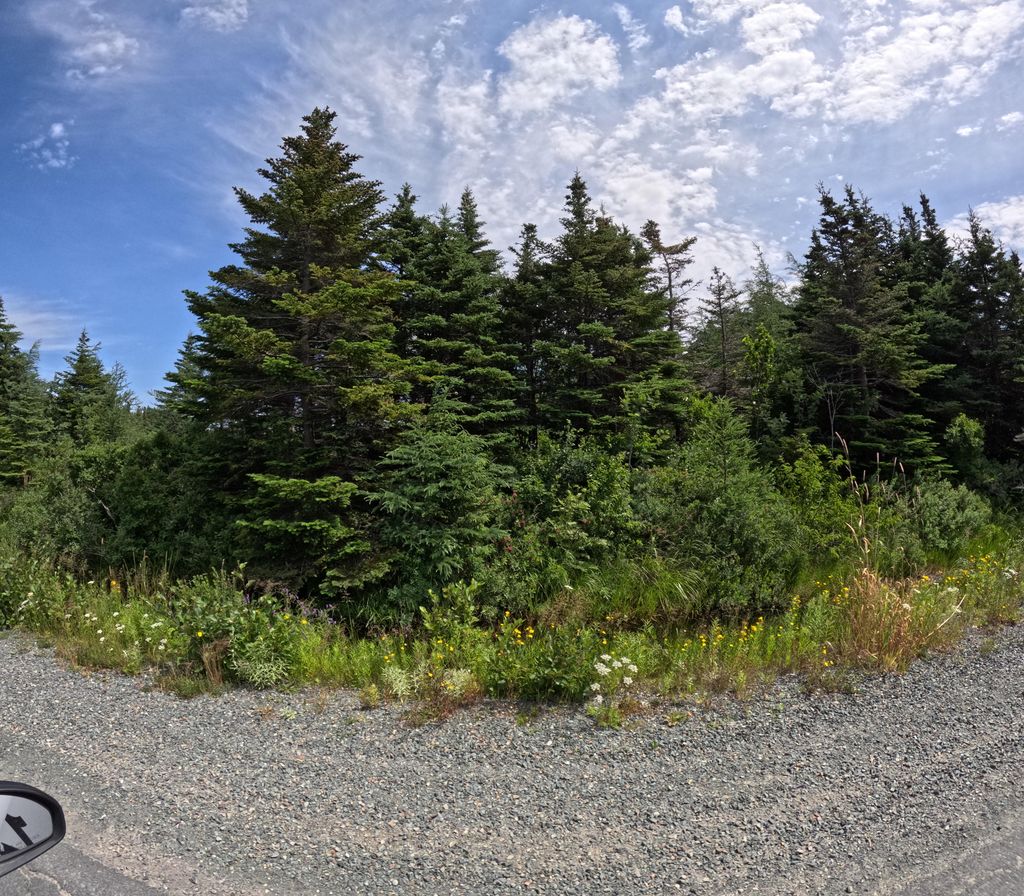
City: st_johns